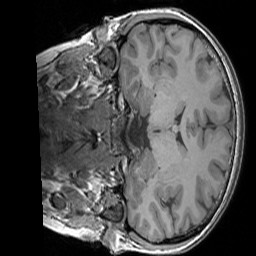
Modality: T1w
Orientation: coronal
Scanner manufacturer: siemens
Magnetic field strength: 3 T
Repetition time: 1.83 s
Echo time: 0.00303 s